Question:
I want validation using a comma separated value.
Here in the image, there are two fields : one is "Saloon Price" (value : '10,10,10,10'), and another is "Saloon Offer Price" (value : '11,11,11,11').
The first value must be lower than the second.
validations based on first value of saloon price and saloon offer price same for second , 3rd ...n
'''
var size_weight_lengh = size_weight.split(',');
var saloon_price = validator.getFieldElements('saloon_price').val(),
saloon_price_lengh = saloon_price.split(',');
var saloon_offer = validator.getFieldElements('saloon_offer_price').val(),
saloon_offer_lengh = saloon_offer.split(',');
if(saloon_price_lengh.length === saloon_offer_lengh.length) {
for(var i=0; i<= saloon_price_lengh.length-1; i++) {
if((saloon_price_lengh[i]) >= (saloon_offer_lengh[i])) {
return true;
}
return false;
}
}
'''
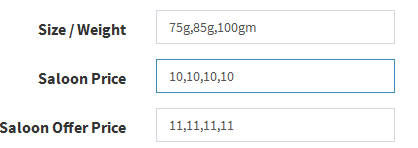
Answer: Split the string and then do a value comparison of two array elements.
It uses "break" and "continue" to reduce the unnecessary iterations over the loop.
Here is the full script. Adjust the functionality accordingly.
'''
$(document).ready(function () {
var value = ComparePrice();
alert(value);
});
function ComparePrice() {
var salonOfferPrice = $('#saloon_offer_price').val();
var salonPrice = $('#saloon_price').val();
var offerPriceArray = salonOfferPrice.split(",");
var priceArray = salonPrice.split(",");
var isValid = false;
if (offerPriceArray.length == priceArray.length) {
for (var i = 0; i < offerPriceArray.length; i++) {
for (var j = 0; j < priceArray.length; j++) {
if (i == j) {
if (offerPriceArray[i] < priceArray[j]) {
alert(offerPriceArray[i] + "is less than" + priceArray[j]);
isValid = true;
}
else {
alert(offerPriceArray[i] + "is greater than or equal" + priceArray[j]);
return false;
}
}
else {
continue;
}
}
}
}
return isValid;
}
'''